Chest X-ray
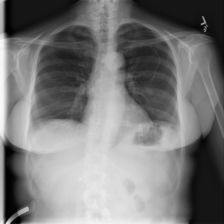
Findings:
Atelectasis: negative
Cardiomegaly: negative
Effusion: negative
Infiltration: negative
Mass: negative
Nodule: negative
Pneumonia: negative
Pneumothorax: negative
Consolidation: negative
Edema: negative
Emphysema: negative
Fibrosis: negative
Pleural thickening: negative
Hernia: negative